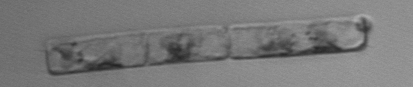
Label: Guinardia_delicatula